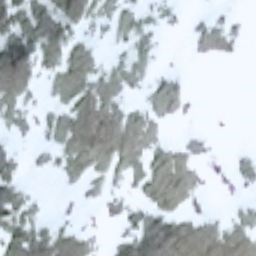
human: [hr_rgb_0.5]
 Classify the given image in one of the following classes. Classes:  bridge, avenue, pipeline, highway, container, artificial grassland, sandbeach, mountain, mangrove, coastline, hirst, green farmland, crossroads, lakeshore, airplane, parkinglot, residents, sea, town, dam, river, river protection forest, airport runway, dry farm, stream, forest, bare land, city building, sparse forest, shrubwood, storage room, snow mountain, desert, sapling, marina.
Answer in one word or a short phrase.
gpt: snow mountain